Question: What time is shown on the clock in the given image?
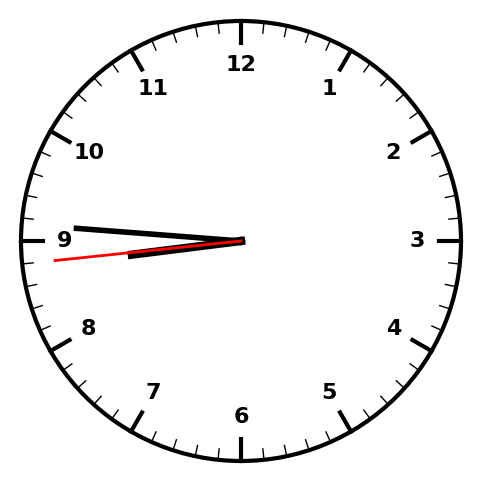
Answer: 08:45:44